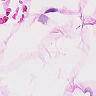
Metastatic tissue present: no